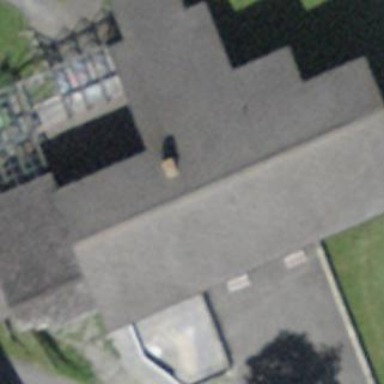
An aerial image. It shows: School building.